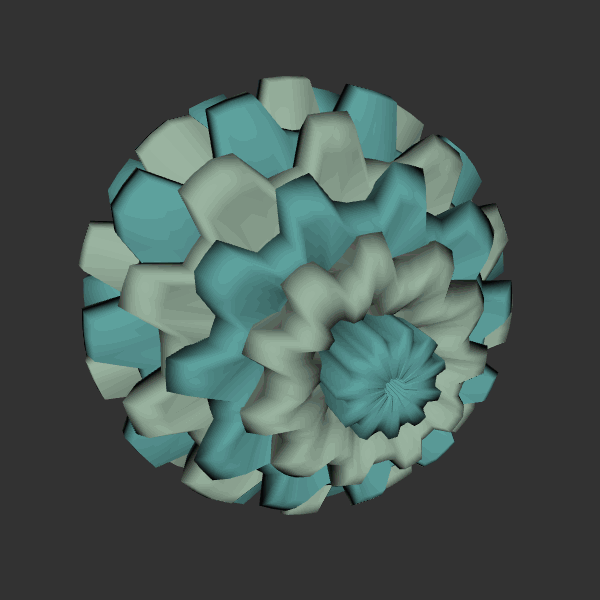
Background: dark